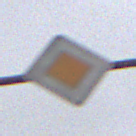
Verkehrszeichen: Vorfahrtsstrasse
Umgebung: Outdoor, RoadRail
Tageszeit: Midday
Wetter: Overcast
Licht: Natural
Jahreszeit: NotSpecified
Kontrast: LowContrast